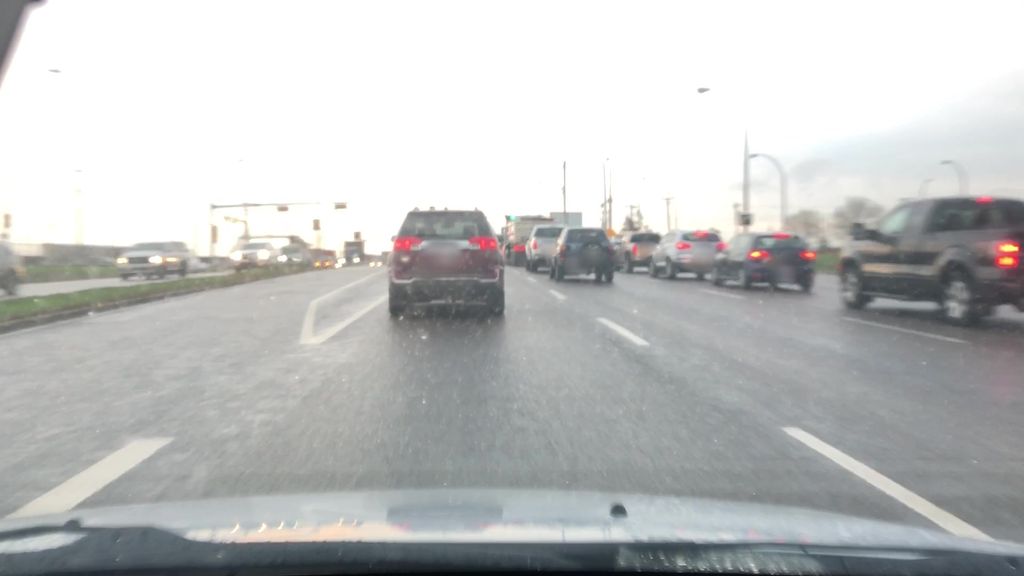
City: edmonton